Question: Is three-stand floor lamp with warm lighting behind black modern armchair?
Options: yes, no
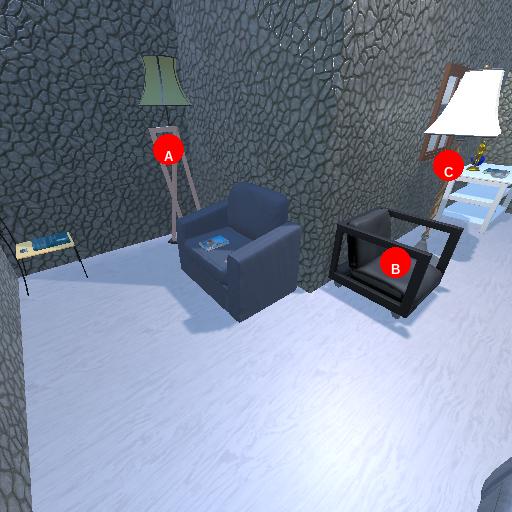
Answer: yes